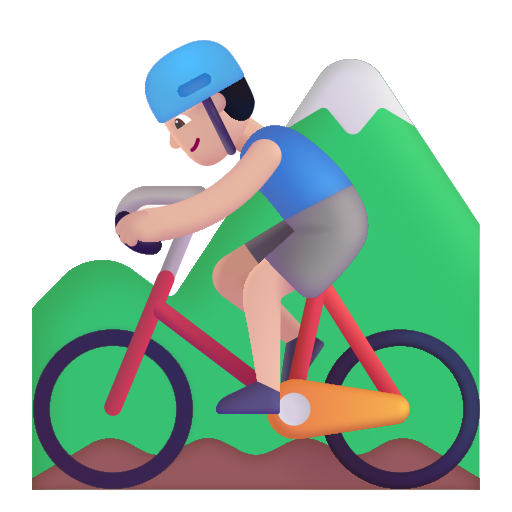
man mountain biking color light